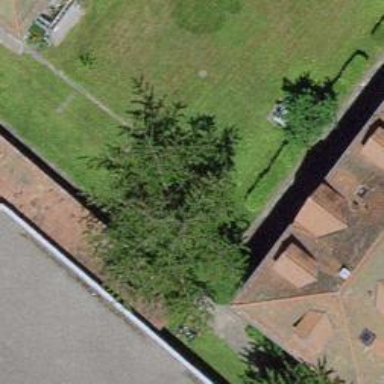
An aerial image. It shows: Evergreen needle-leaved tree.